Question: most of my apps are apps with just one screen (due to the functionality) sometimes being extended by "floating" popups that are basically RelativeLayouts (containing other UI elements) that are being added to the Main layout, keeping the UI Elements of the Main layout active and "touchable" in the background.
For a better understanding, please just look at the sketch (purely symbolic):

If you include all the stuff from the popups as well, I have about 90 UI elements, a dozen of custom View classes like buttons, sliders, ... at a time, all of them needing to have certain listeners running on them, all of them having to be resized on start up [...]
I, in fact, write quite efficient (in terms of amount of bytes used) code, and if there is a 3-line method to return a value that replaces 4 lines of additional code, I write this method just to satisfy myself. However, I quite don't understand how to outsource code from my MainActivity to other classes. Of course, if there is a calculation to be made, this is something that I put into another class rather than just creating a method in my MainActivity class. Anyway, my MainActivity is now at which is an awful amount of text to overview for debugging, adding or changing code. The variable declarations of my UI elements alone take 100 lines of code (maybe 70 lines if compressed)
That was the longest explanation I ever made for a post but now we get to my question:
How can/do you outsource code like listeners, UI stuff like findViewById() or similar things to other classes? Are there common practices to do so in an efficient way? I don't want to go for clumsy workarounds that skyrocket the CPU, so "smooth" stuff is stuff I am looking for.
It might be KIND OF off-topic but I hope it's ok to be asked here.
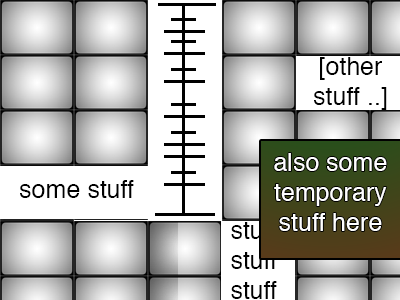
Answer: I'm not sure that there is particular answer on your question because I suppose it's all about experience which you can get reading source code of other projects for instance. But I have few advices which could help you:
Use libraries which eliminate boilerplate code like 'findViewById' and listeners. One of them is <URL>
7 lines of code:
'''
View text = findViewById(R.id.text_id);
text.setOnClickListener(
new View.OnClickListener() {
@Override public void onClick(View v) {
//
}
}
);
'''
2 lines code:
'''
@OnClick(R.id.text_id) public void handleClickOnText() {
//
}
'''
Use static helper classes:
4 lines of code:
'''
AlertDialog.Builder builder = new AlertDialog.Builder(this);
builder.setMessage(R.string.new_message);
builder.setTitle(R.string.create_calendar_title);
builder.show();
'''
1 line of code:
'''
DialogsHelper.newMessage(this);
'''
Read about 'MVP'. It's about modular app architecture. Roughly speaking it helps to divide raw 'View' from logic.
Basic sample:
'''
public static class SomePresenter {
private SomeView view;
public SomePresenter(SomeView view) {
this.view = view;
view.showProgressLoading();
loadData();
}
private void loadData(){
//loading data from some server
}
private void loadingDataHandler(SomeModel model){
view.showData(model);
}
}
public static class SomeView extends View{
@Inject(R.id.text_progress_title) TextView text;
public SomeView(Context context) {
super(context);
ButterKnife.inject(this);
}
public void showData(SomeModel model){
text.setText(model.dataA + ":" + model.dataB);
}
public void showProgressLoading(){
text.setText(R.string.progress);
}
}
public static class SomeModel{
public final int dataA;
public final int dataB;
}
'''
And your 'onCreate' method of activity could look like this:
'''
@Override protected void onCreate(Bundle savedInstanceState) {
super.onCreate(savedInstanceState);
setContentView(R.layout.activity_main);
ButterKnife.inject(this);
new SomePresenter(someView);
}
'''